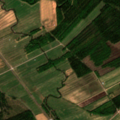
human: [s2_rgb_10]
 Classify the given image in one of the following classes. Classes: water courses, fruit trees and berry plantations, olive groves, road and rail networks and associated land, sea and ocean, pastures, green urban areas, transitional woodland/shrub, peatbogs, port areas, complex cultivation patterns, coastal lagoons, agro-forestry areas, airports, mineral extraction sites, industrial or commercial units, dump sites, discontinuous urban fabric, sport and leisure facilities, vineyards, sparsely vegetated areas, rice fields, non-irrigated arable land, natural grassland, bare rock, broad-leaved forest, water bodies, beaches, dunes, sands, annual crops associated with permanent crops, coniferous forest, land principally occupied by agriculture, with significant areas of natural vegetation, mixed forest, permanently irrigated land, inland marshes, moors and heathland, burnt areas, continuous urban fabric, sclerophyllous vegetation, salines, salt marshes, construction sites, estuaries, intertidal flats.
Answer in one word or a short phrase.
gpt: non-irrigated arable land, land principally occupied by agriculture, with significant areas of natural vegetation, mixed forest